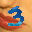
Label: 3